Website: apple
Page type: account-selection
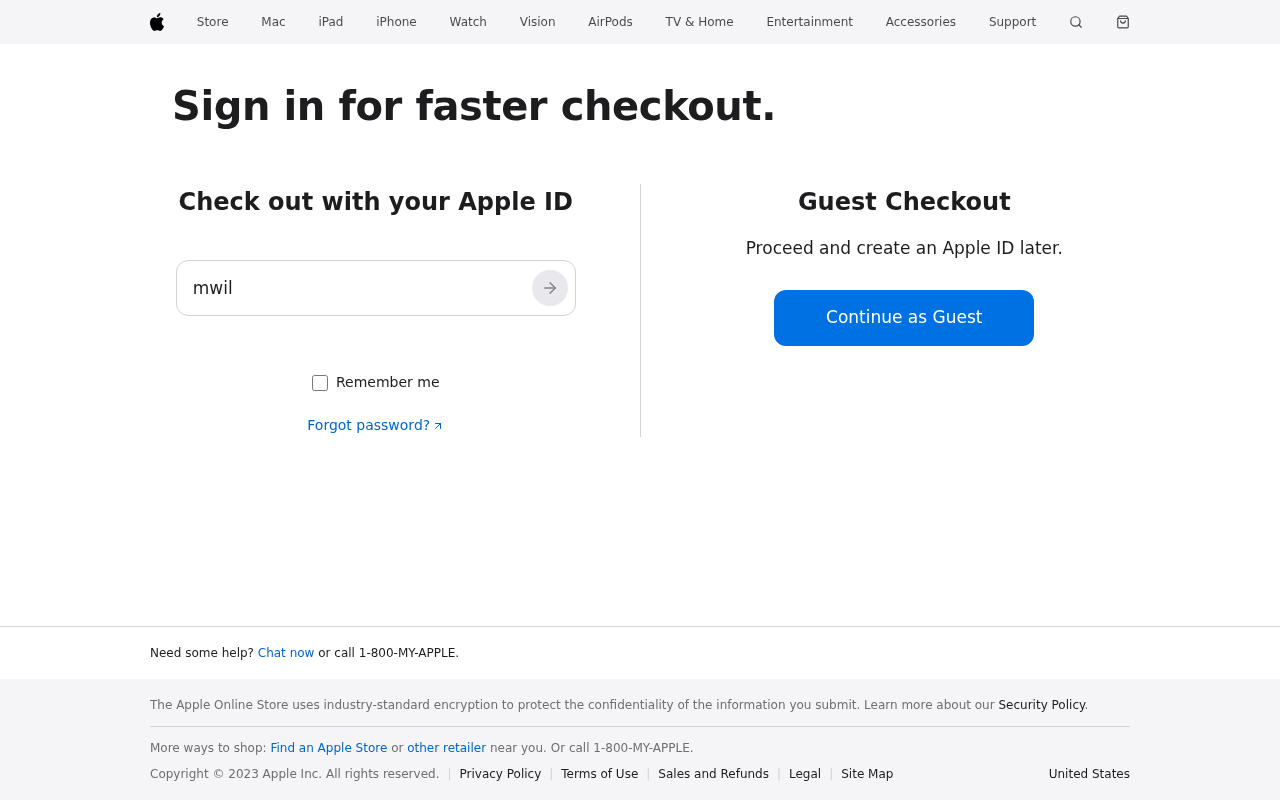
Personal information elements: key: PII_EMAIL
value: mwilliams@yahoo.com